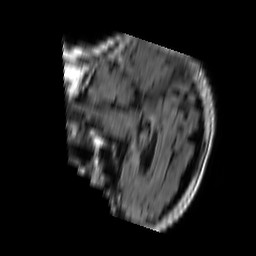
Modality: FLAIR
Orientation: sagittal
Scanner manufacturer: philips
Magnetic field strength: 1.5 T
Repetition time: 6 s
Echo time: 0.12 s